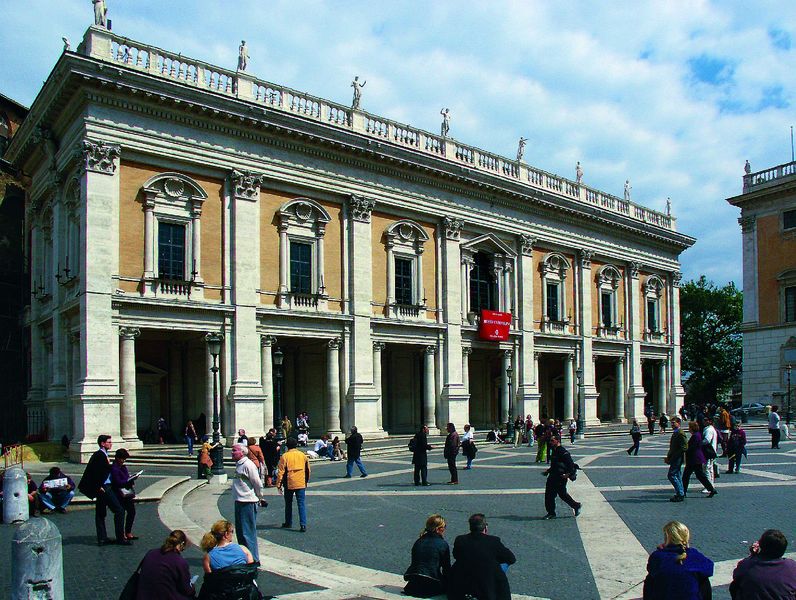
Titel: Palazzo Nuovo auf dem Kapitol in Rom
Standort: Rom, Kapitol (EU - I - Latium)
Schlagwörter: himmel, wolken, menschen, fenster, pfeiler, säulen, gebäude, haus, muster, architektur, balkon, fassade, italien, pflaster, linien, platz, figuren, zopf, geländer, stufen, foto, fotografie, rom, tore, skulpturen, michelangelo, poller, regenjacke, micchelangelo